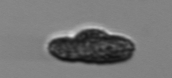
Label: Pseudochattonella_farcimen